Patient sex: M
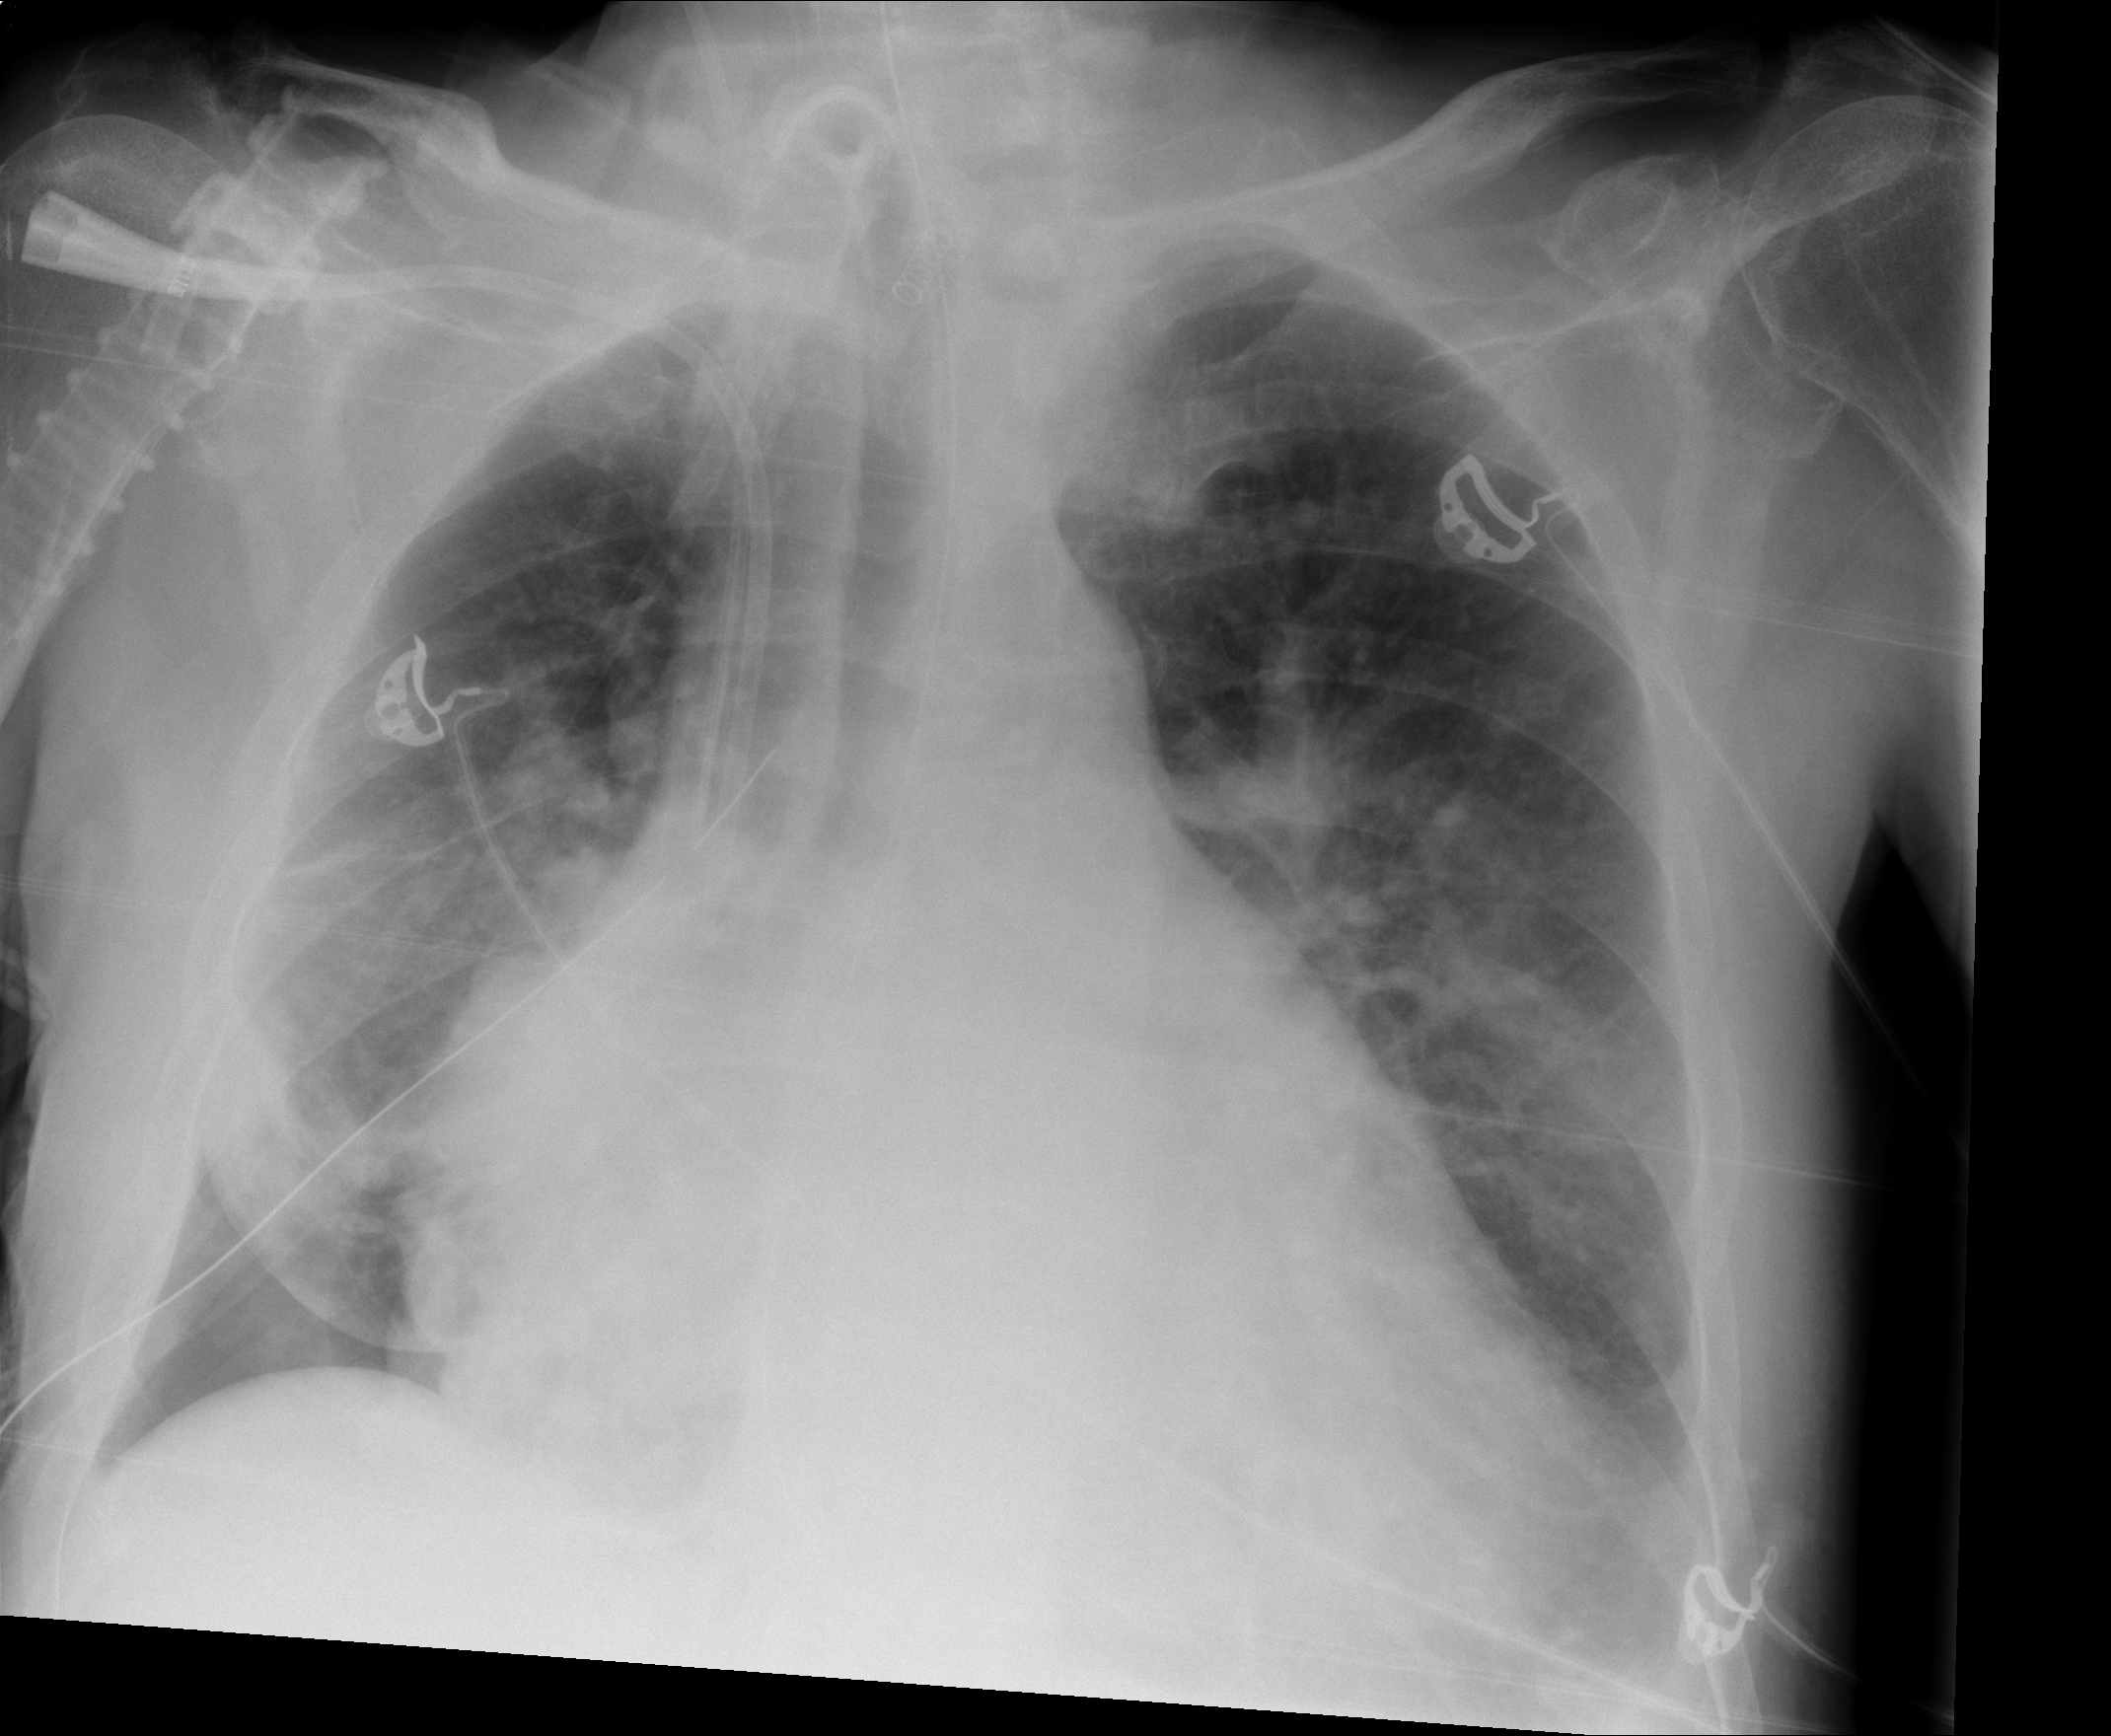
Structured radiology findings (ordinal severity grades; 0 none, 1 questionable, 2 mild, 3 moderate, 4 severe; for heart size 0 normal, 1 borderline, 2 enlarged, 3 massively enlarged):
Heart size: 3
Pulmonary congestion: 3
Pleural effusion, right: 0
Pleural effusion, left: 2
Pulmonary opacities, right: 3
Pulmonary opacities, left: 2
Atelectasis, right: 3
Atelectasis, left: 2